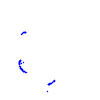
Particle: proton